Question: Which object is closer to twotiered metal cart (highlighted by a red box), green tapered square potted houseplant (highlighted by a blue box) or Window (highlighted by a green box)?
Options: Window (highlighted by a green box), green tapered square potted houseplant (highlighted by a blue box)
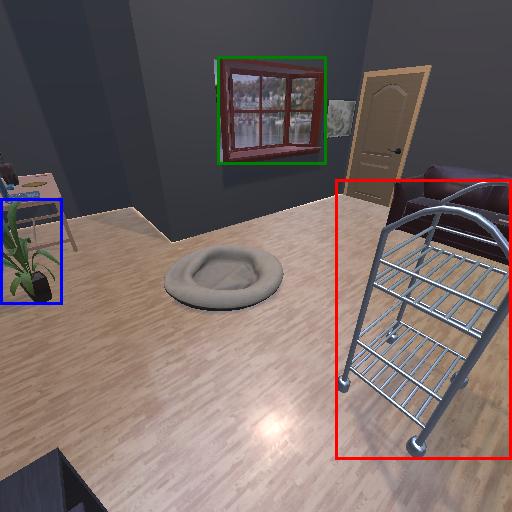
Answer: Window (highlighted by a green box)